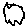
Label: cloud